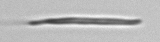
Label: fiber